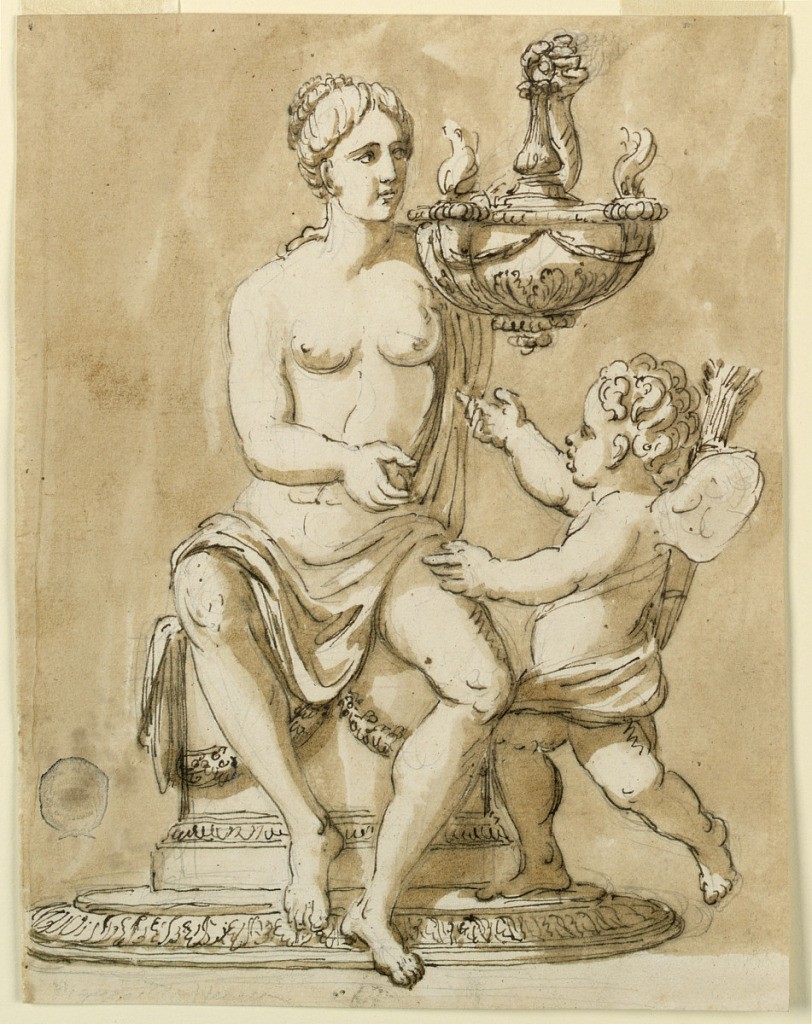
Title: Oil lamp
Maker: Giuseppe Barberi, Italian, 1746–1809
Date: ca. 1780
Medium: Pen and brown ink, brush and brown wash, graphite on off-white laid paper, lined
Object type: Drawing
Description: A round plinth with bands of acanthus decoration supports a column upon which sits a semi-nude woman holding a aloft a flaming brazier in her left hand. At her side, Cupid with his quiver stands on one foot.